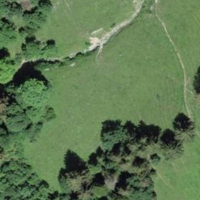
EUNIS habitat code: 23
Species observed at this site:
Plantago media